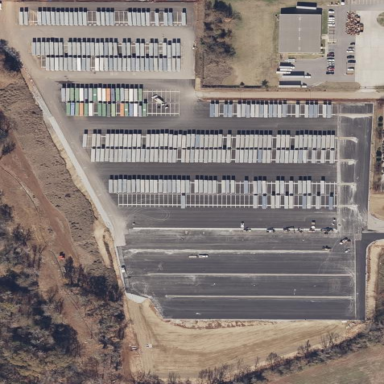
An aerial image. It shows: Industrial area used for storage.